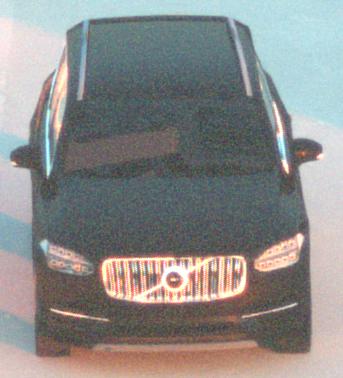
Make: Volvo
Model: XC90 B5
Detailed model: XC90 (L)
Model produced from: 2019/08
Model produced until: 2020/04
Doors: 5
Color: black
Road condition: dry road
Daytime: sunrise or sunset
Contrast: medium contrast